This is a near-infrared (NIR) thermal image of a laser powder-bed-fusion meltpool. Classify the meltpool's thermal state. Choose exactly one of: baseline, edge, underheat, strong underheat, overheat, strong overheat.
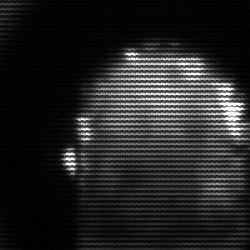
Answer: baseline